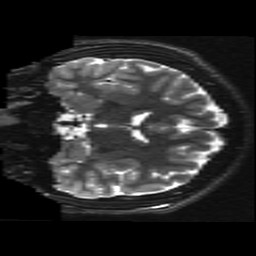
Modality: T2w
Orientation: coronal
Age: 14
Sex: male
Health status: ill
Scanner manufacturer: ge
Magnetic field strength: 3 T
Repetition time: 7.5 s
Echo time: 0.1007 s